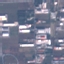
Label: Industrial